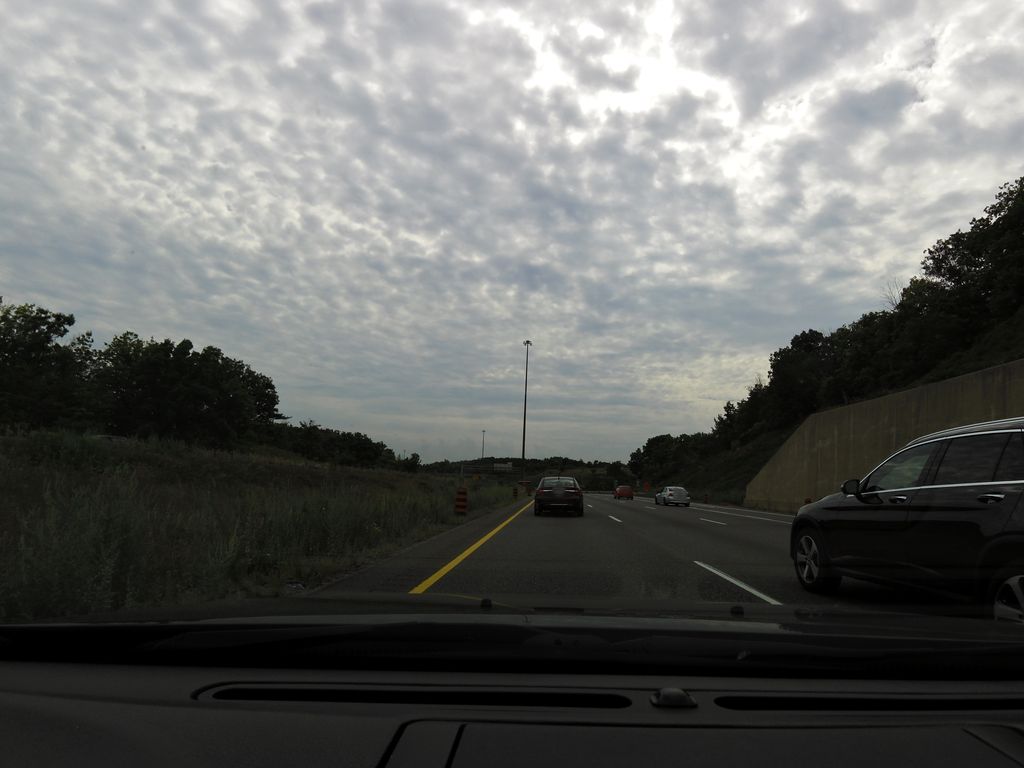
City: hamilton